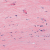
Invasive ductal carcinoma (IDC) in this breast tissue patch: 0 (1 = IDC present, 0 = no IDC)